Fundus camera: zeiss
Shooting center: fovea
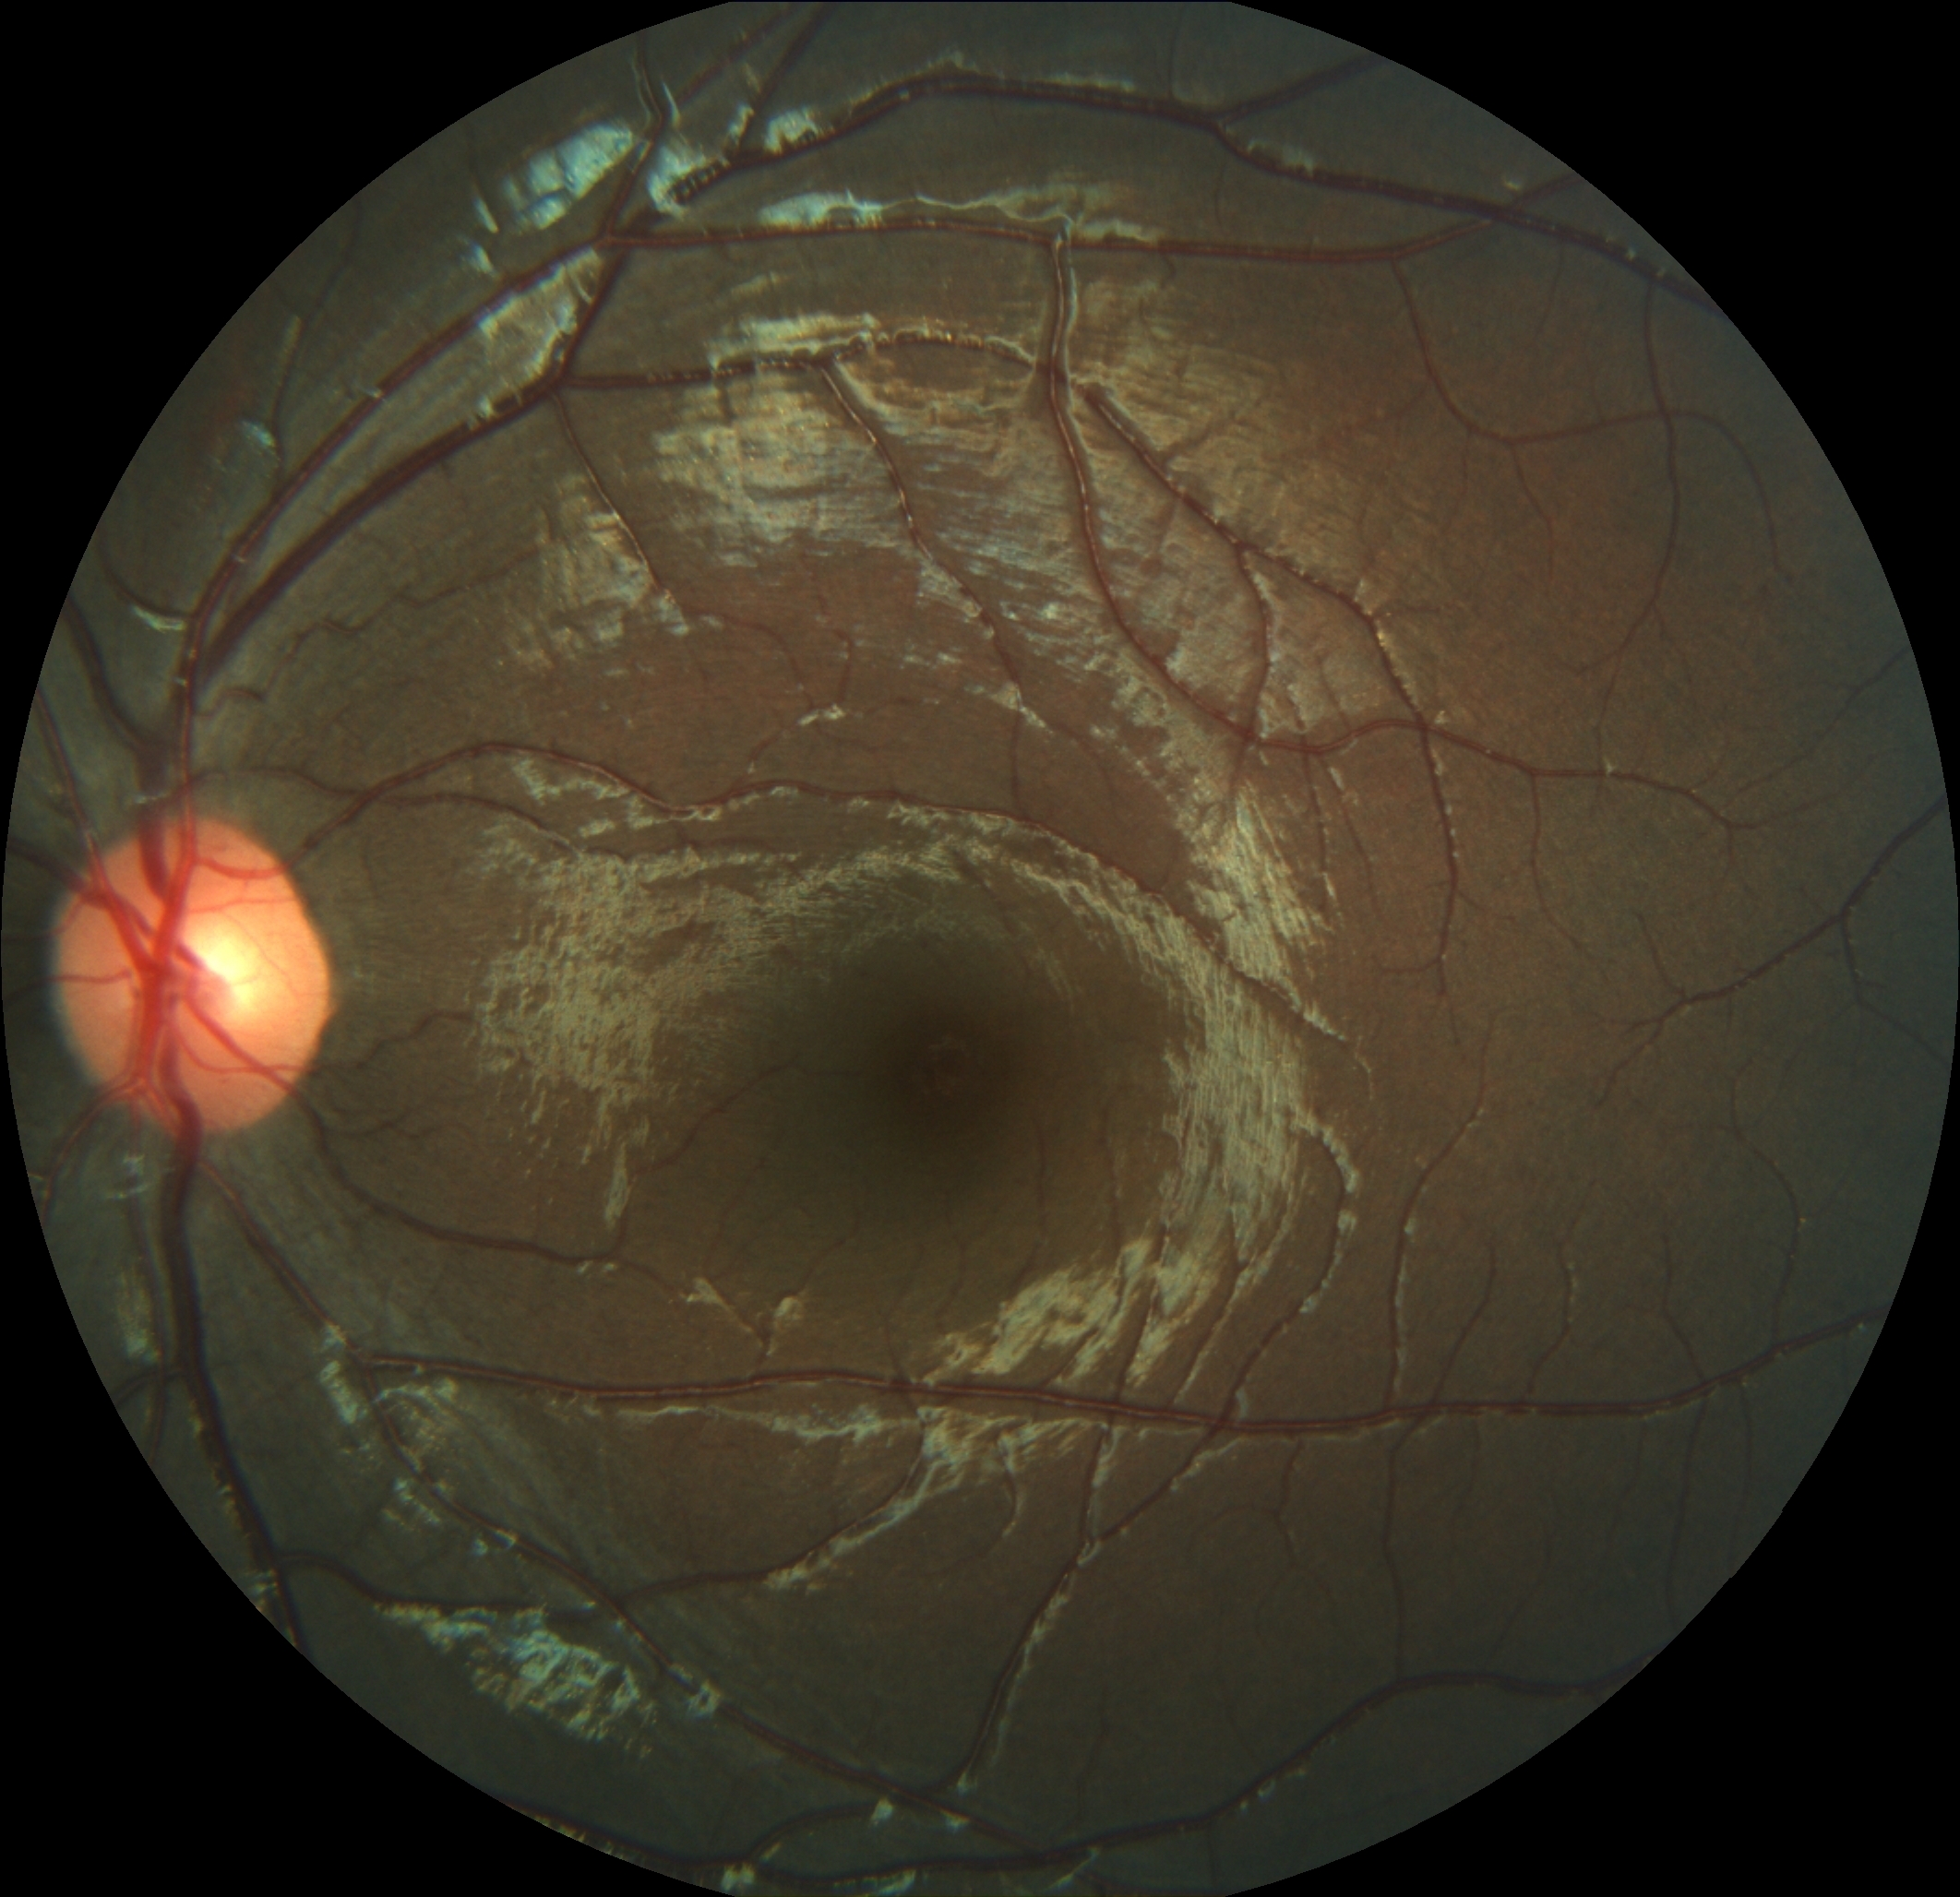
Pathologic myopia: no
Patchy retinal atrophy: absent
Retinal detachment: absent